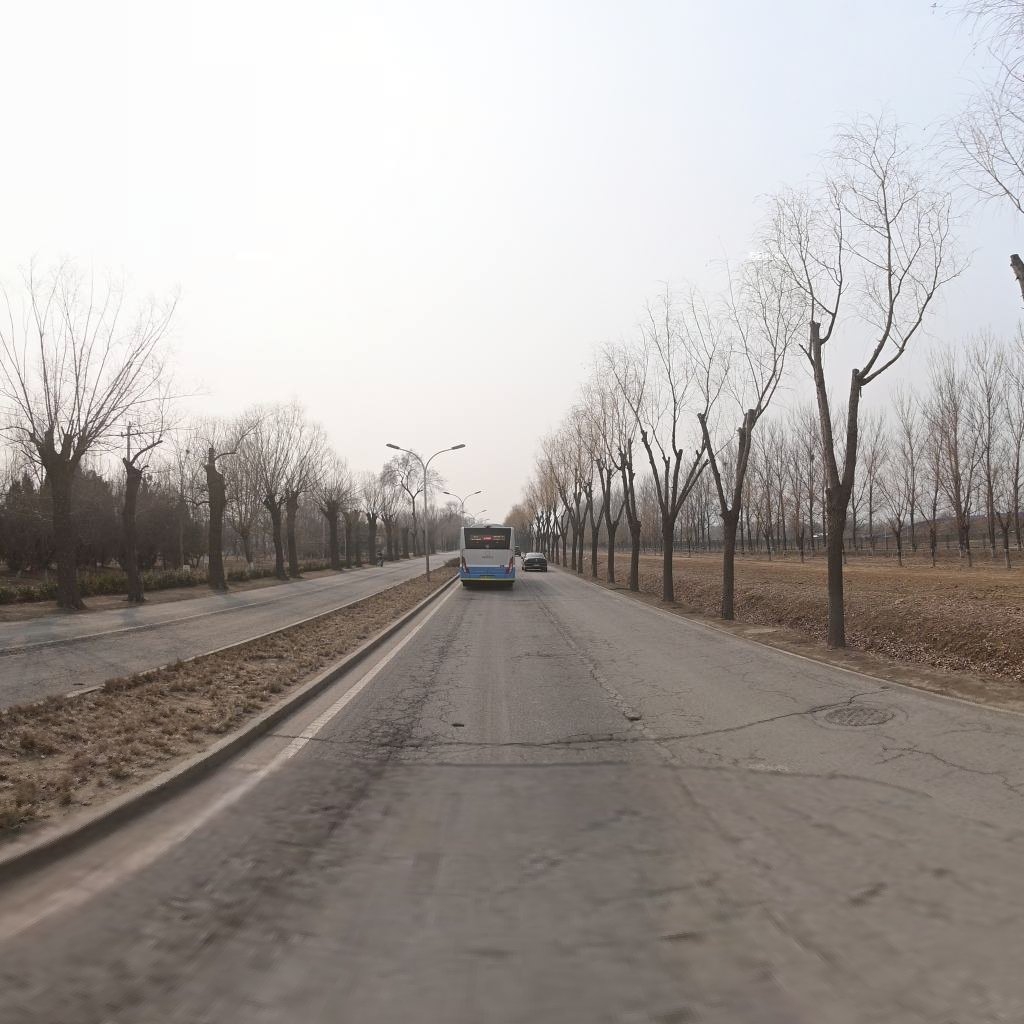
Region: Haidian
Road damage annotations: manhole cover, alligator crack, alligator crack